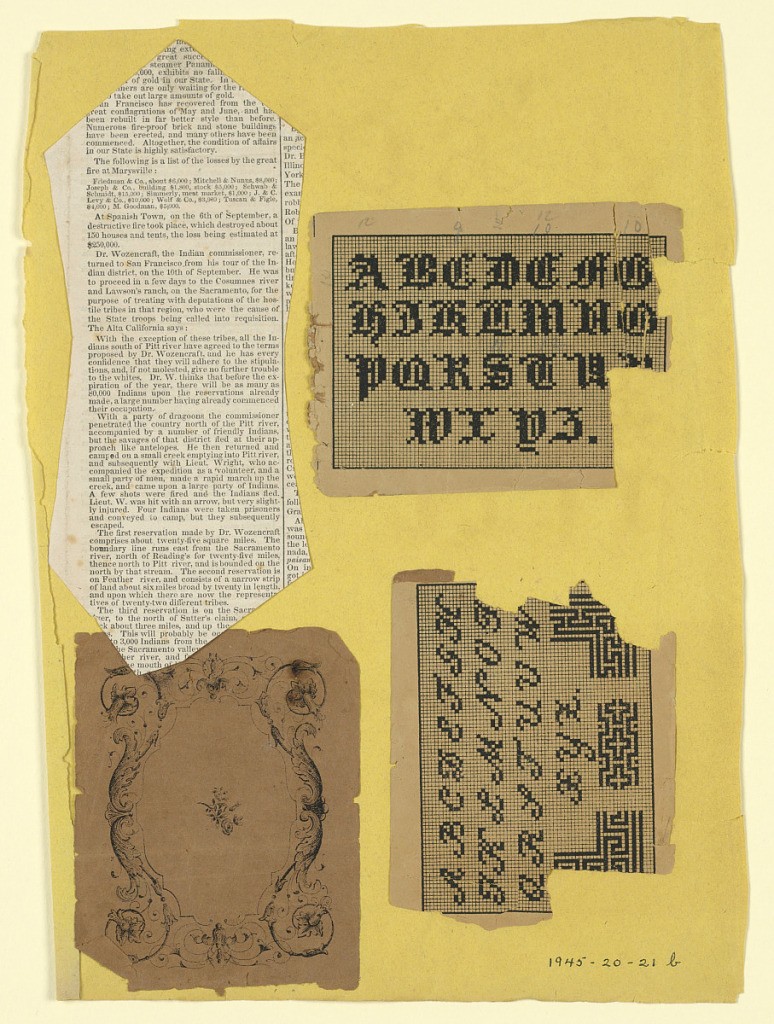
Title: Sewing instruction book samples
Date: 1829
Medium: Paper
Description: A: Pattern cut from old newspaper.B: Two pages showing letters of the alphabet, torn from a pattern book.